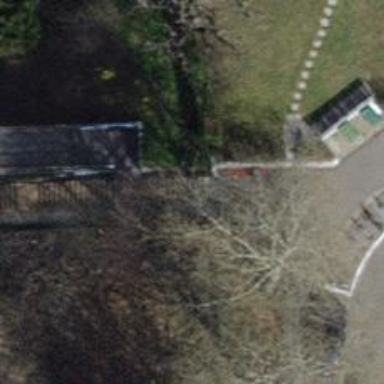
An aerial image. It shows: Concrete steps.